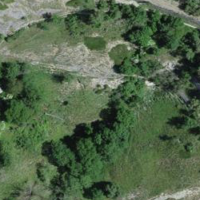
EUNIS habitat code: 24
Species observed at this site:
Saponaria ocymoides